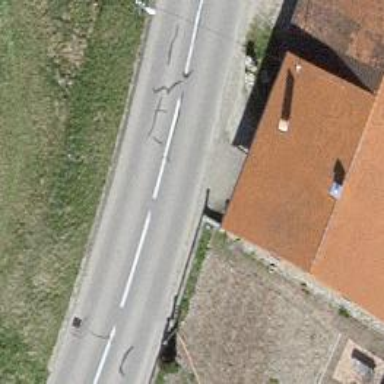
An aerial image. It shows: Secondary road.